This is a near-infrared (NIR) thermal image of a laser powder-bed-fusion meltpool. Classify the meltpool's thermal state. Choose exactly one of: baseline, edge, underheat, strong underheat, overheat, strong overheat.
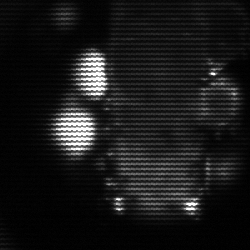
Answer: strong underheat